Question: I have a system where you can view photos as an extra detail to a record. Let's say it is a photo of an employee's cat.
These photos are stored in our database.
Currently when someone wishes to view the kitty. We render an 'img' tag like so.
'''
<a href="#" onclick="RenderTag('20');return false;">View Kitty</a>
<div id="imageDiv"></div>
<script src="http://ajax.googleapis.com/ajax/libs/jquery/1.8.0/jquery.min.js" type="text/javascript"></script>
<script type="text/javascript">
function RenderTag(id){
$('#imageDiv').html('<img src="http://localhost/GetKitty.aspx?ID=' + id + '" />');
}
</script>
'''
And the GetKitty.aspx works like so
'''
protected void Page_Load(object sender, EventArgs e)
{
Response.Clear();
Response.AddHeader("Content-Disposition","attachment;FileName=kitty.bmp");
Response.ContentType = "image/bmp";
Response.Cache.SetLastModified(DateTime.Now);
Response.Cache.SetCacheability(HttpCacheability.NoCache);
Bitmap kitty = GetKittyBitmap(Request.QueryString("ID"));
kitty.Save(Response.OutputStream, kitty.RawFormat);
Response.Flush();
Response.Close();
kitty.Dispose();
}
'''
After clicking the anchor link the page is like so.

The problem is that sometimes the kitty doesn't show up on our mobile devices and my users get frustrated and call someone who is in the office to take a picture of the kitty with their mobile phone and email the kitty picture to them.
The demand for emailed pictures of kitties is so great that they are now asking for email functionality of sending kitty pictures be built into the system.
Building that functionality could be avoided if the darn pictures of the kitties would just render all the time as expected.
Is there a more reliable method of displaying images that are stored in the database?
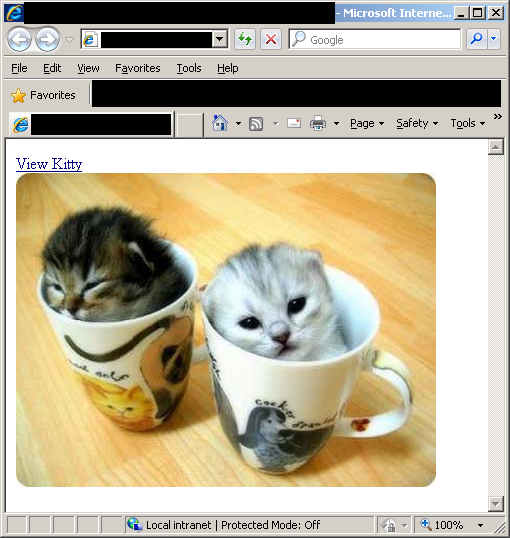
Answer: OK, I've discovered a reliable way to get the kitties to always render!
It appears that if I add a 'Content-Length' header it resolves the issue.
I implement it like so.
'''
using (MemoryStream inputMS = NewMemoryStream(kittyBytes))
using (Bitmap kittyBitmap = new Bitmap(inputMS))
{
Response.Clear();
Response.Cache.SetLastModified(DateTime.Now);
Response.Cache.SetCacheability(HttpCacheability.NoCache);
//Some logic goes here determining the image type of the kitty
//We send low rez jpgs at certain times
string kittyFileSuffix = ".bmp";
string kittyContentType = "image/bmp";
Response.AddHeader("Content-Disposition", "attachment;FileName=Kitty" + kittyFileType);
Response.ContentType = kittyContentType;
using (Image smallKitty = ResizeKitty(kittyBitmap))
{
long quality = 40;
Imaging.EncoderParameters ep = new Imaging.EncoderParameters(1);
ep.Param[0] = new Imaging.EncoderParameter(Imaging.Encoder.Quality, quality);
using (MemoryStream outputMS = new MemoryStream())
{
smallKitty.Save(outputMS, GetImageCodecInfo(kittyContentType), ep);
Response.AddHeader("Content-Length", outputMS.Length);
outputMS.WriteTo(Response.OutputStream);
Response.Flush();
Response.Close():
}
}
}
'''